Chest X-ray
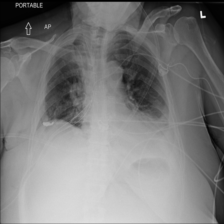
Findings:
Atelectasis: negative
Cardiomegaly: negative
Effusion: negative
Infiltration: negative
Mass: negative
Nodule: negative
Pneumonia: negative
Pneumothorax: negative
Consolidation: negative
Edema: negative
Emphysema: negative
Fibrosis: negative
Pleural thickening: negative
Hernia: negative